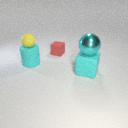
large cyan rubber cylinder to the left of small red rubber cube